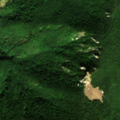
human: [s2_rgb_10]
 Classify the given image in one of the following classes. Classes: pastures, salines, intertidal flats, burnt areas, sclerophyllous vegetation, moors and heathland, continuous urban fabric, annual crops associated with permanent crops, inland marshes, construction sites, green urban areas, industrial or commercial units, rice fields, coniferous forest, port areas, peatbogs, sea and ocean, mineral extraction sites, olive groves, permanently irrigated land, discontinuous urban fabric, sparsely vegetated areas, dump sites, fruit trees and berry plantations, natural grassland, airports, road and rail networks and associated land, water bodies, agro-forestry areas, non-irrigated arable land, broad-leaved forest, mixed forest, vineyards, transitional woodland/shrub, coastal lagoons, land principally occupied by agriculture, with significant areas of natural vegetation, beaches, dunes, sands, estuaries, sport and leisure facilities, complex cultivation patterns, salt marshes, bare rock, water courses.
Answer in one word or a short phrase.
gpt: broad-leaved forest, mixed forest